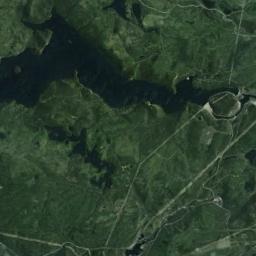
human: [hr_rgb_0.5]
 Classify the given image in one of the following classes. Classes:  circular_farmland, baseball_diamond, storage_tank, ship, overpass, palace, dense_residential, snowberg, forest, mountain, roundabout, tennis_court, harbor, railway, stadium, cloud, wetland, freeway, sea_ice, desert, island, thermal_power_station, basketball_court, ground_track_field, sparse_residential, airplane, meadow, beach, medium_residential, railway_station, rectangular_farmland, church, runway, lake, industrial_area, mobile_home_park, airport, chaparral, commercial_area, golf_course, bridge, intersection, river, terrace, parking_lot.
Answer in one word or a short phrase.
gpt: wetland